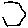
Label: hexagon